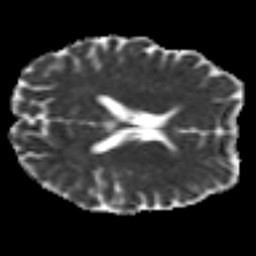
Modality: MD
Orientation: axial
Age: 26
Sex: male
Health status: healthy
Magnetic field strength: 3 T
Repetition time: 8.4 s
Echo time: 0.0926 s